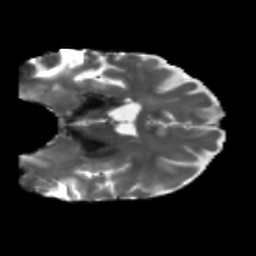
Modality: T2w
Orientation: coronal
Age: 47
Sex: male
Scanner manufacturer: siemens
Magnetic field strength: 3 T
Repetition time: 5.25 s
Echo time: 0.08 s